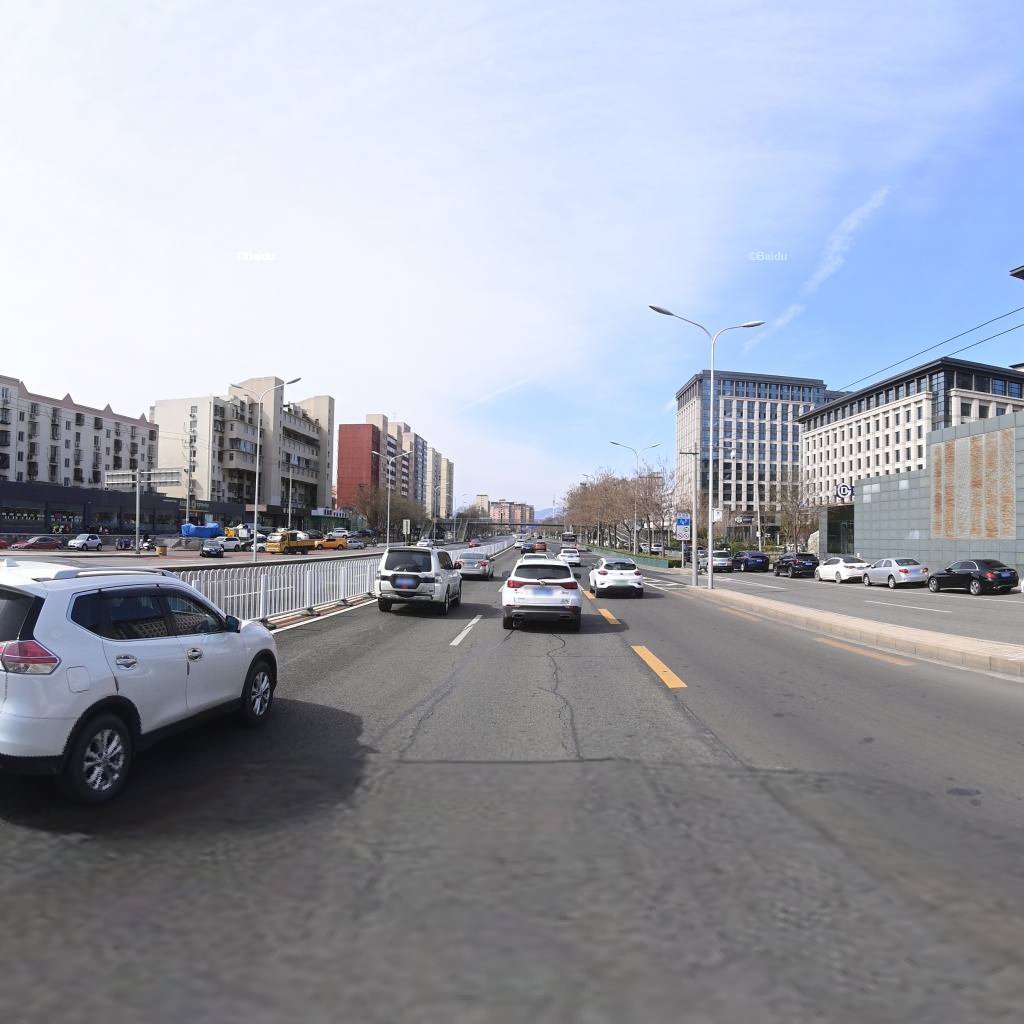
Region: Haidian
Road damage annotations: longitudinal patch, longitudinal patch, longitudinal patch, longitudinal patch, longitudinal patch